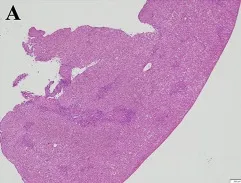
Light microscopic images of the liver biopsy specimen obtained at 1.5 months of age. (A,B) Hematoxylin and eosin staining demonstrated inflammatory cell infiltration and moderate intrahepatic cholestasis. (A) The scale bar represents 200 mum.
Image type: pathology (h&e)